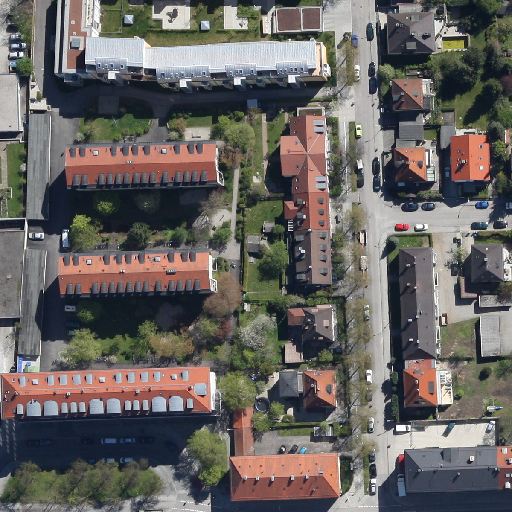
Referring expression: sidewalk